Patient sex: M
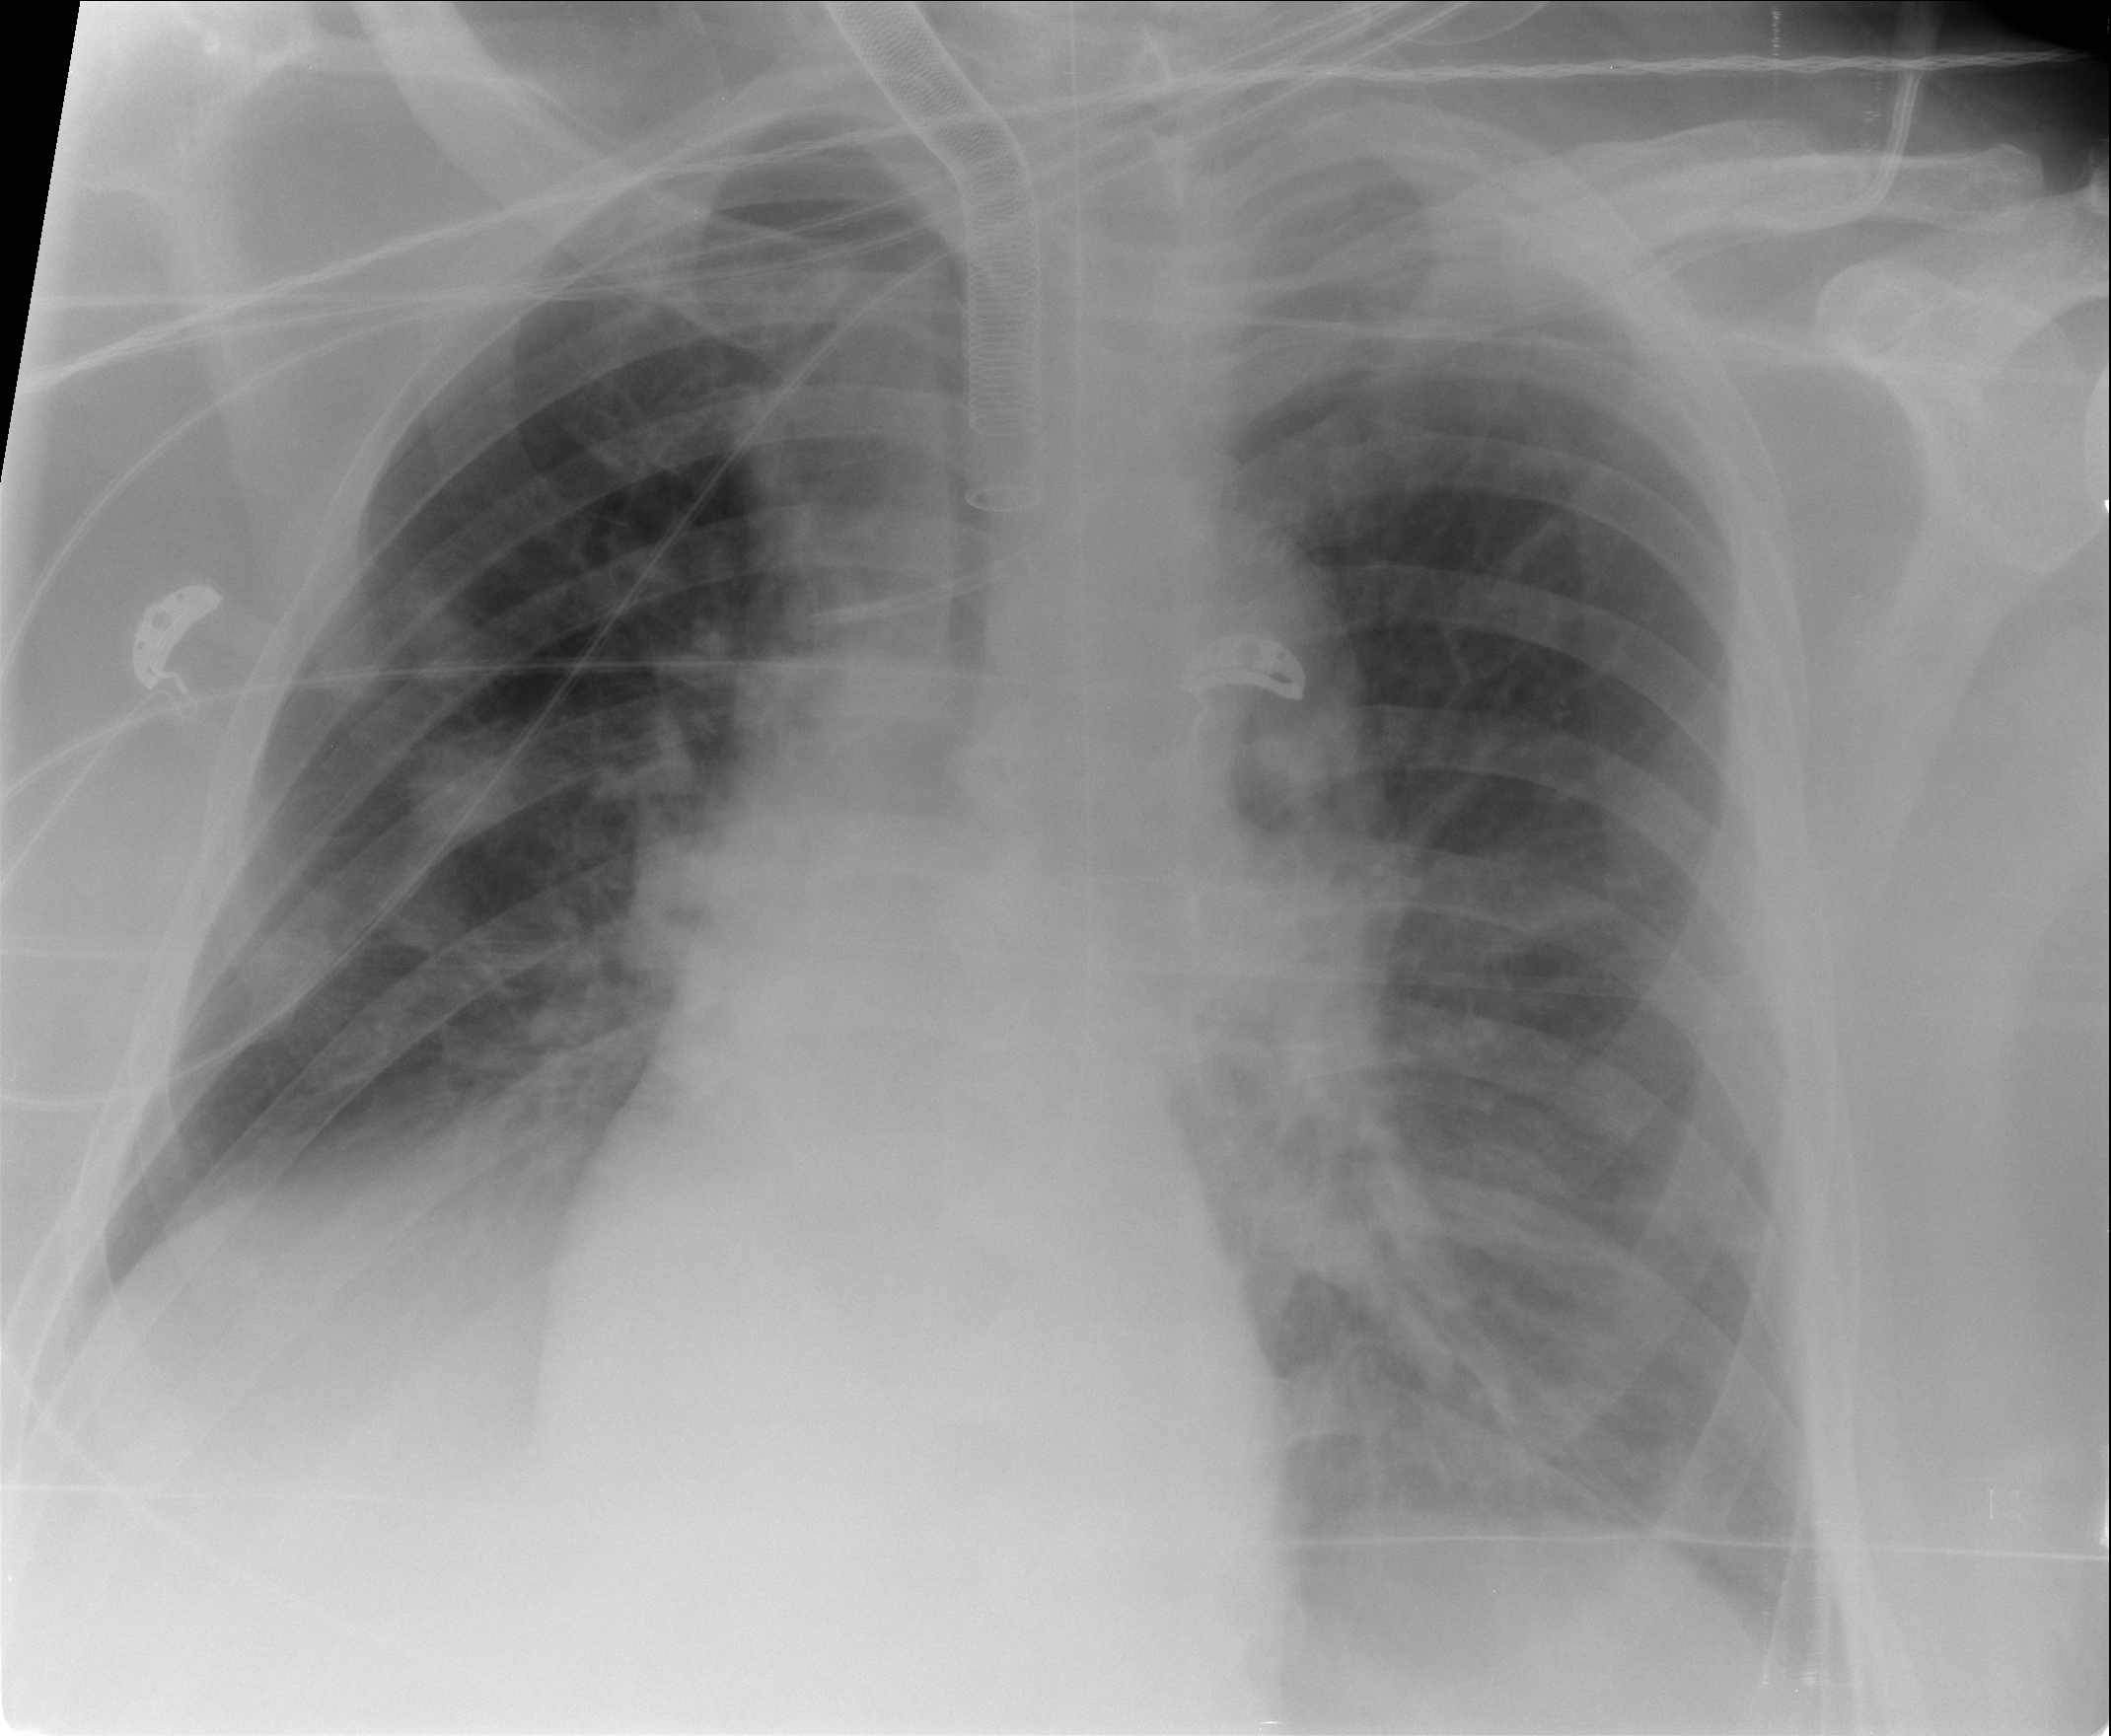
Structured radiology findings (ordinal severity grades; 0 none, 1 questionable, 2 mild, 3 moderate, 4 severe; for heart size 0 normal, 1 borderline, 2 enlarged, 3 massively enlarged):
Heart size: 0
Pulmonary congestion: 2
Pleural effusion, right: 1
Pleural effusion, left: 2
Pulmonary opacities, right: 2
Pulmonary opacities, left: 2
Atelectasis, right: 2
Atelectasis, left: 2